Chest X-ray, PA view. Patient: 22 years old, sex M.
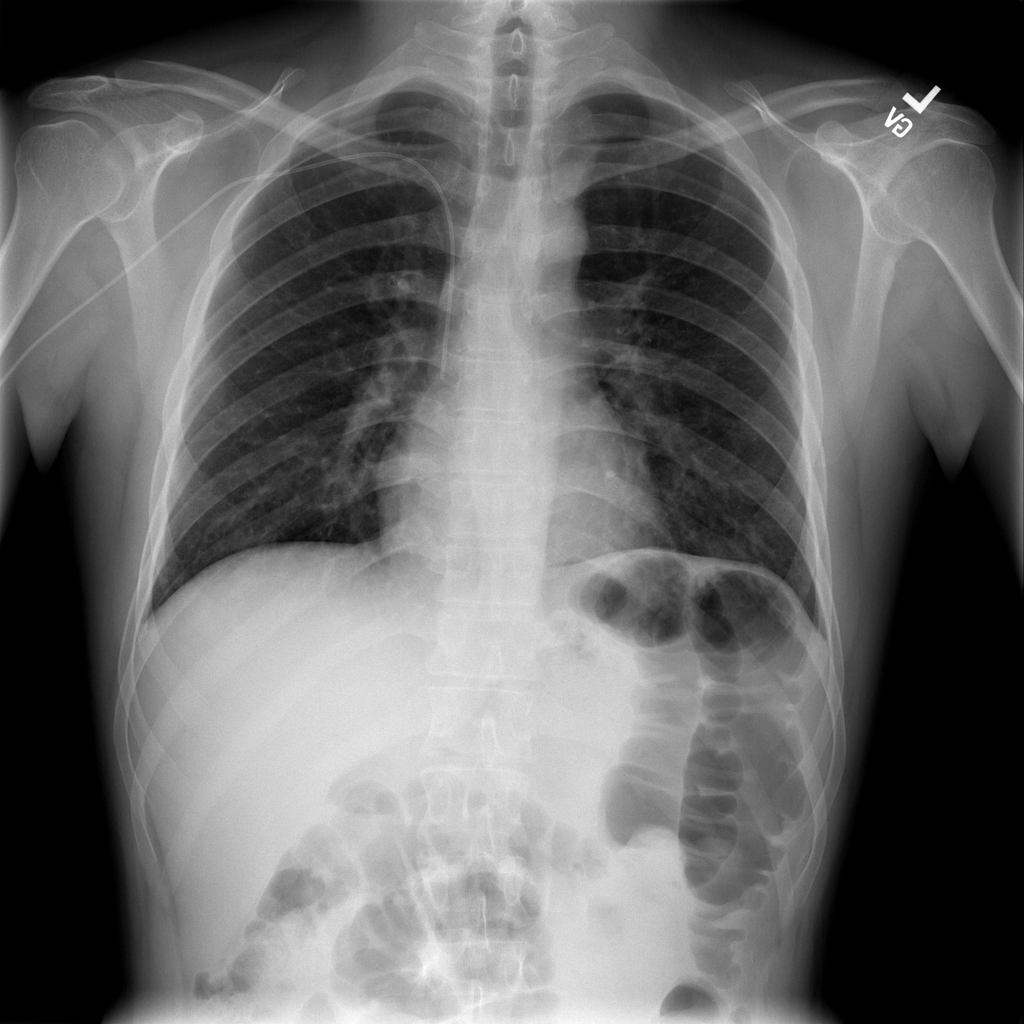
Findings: Infiltration